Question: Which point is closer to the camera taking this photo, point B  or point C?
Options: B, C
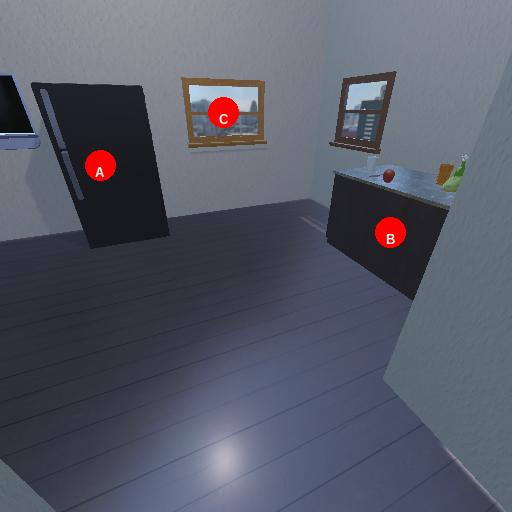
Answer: B